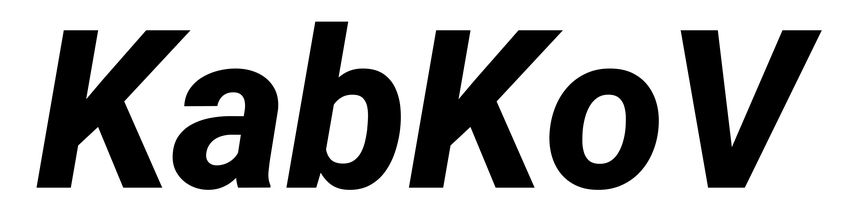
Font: Roboto-Italic_ExtraBold_Italic